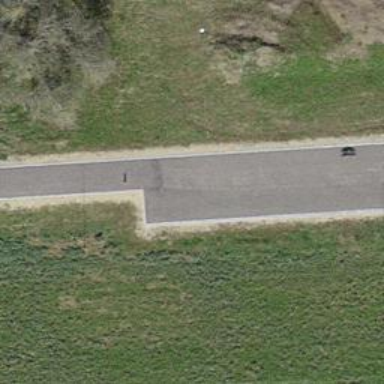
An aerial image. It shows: Bollard barrier.